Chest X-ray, AP view. Patient: 60 years old, sex F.
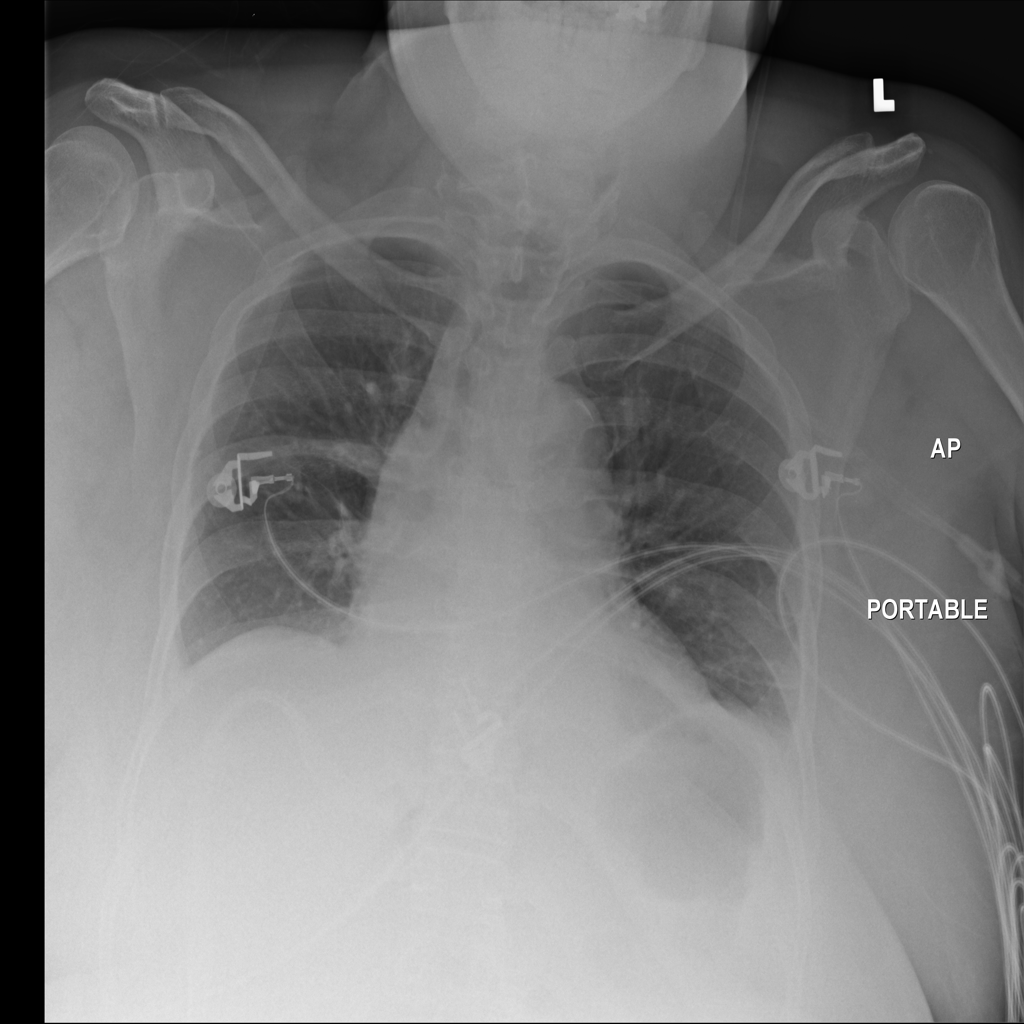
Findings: No Finding